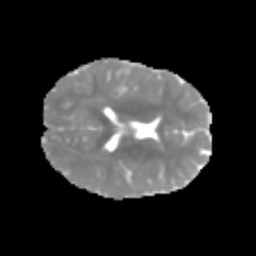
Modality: MD
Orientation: axial
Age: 6
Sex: male
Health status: healthy